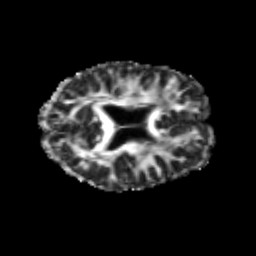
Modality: FA
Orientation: axial
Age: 25
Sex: female
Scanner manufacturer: siemens
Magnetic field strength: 3 T
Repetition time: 3.5 s
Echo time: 0.113 s